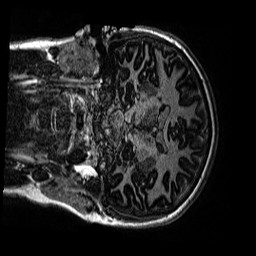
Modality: MP2RAGE
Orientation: coronal
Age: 12
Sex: female
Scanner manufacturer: siemens
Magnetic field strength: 3 T
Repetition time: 4 s
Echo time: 0.00299 s